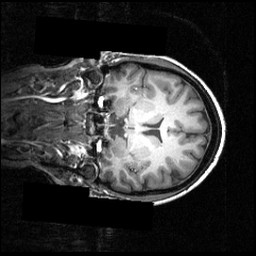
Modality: T1w
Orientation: coronal
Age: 27
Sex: female
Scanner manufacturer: siemens
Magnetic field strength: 3.951 T
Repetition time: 1.5 s
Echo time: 0.00335 s